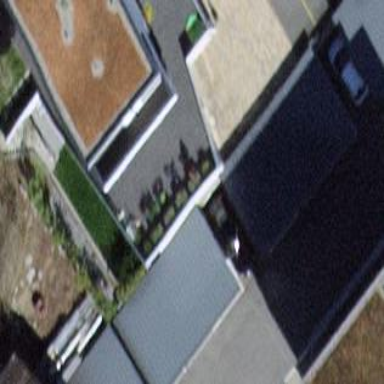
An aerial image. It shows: Garage building.